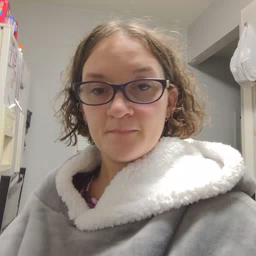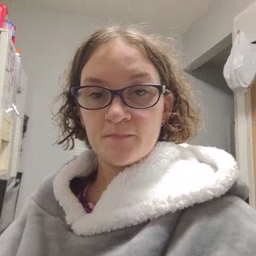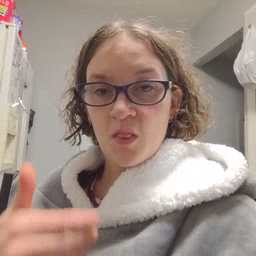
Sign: close